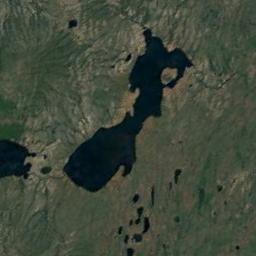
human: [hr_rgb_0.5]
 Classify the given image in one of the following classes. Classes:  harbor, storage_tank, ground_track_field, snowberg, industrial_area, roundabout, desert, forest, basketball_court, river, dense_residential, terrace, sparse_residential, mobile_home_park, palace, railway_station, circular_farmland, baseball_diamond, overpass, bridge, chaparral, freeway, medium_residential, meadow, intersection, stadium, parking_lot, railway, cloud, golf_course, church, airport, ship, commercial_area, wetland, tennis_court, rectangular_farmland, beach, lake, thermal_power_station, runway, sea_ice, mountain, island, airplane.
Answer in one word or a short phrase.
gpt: lake